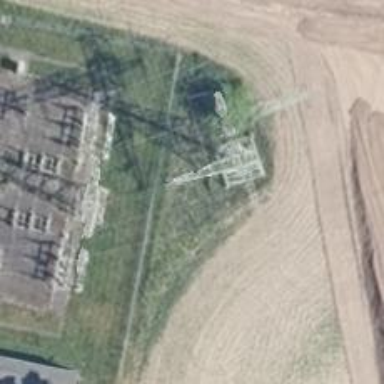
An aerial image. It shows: Power tower.